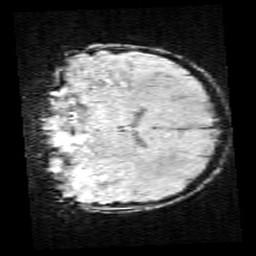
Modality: SWI
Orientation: coronal
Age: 9
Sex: female
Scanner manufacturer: siemens
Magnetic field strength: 3 T
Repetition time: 0.027 s
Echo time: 0.02 s